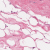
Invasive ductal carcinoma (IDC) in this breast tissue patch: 0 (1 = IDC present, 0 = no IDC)